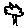
Label: tree